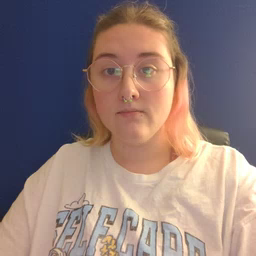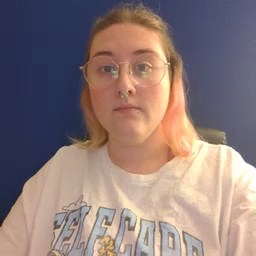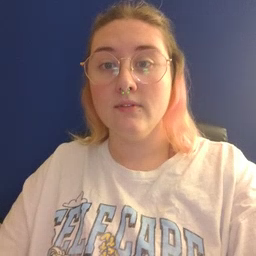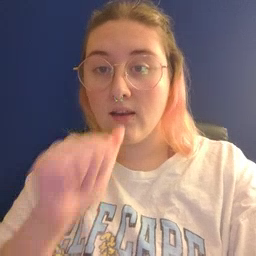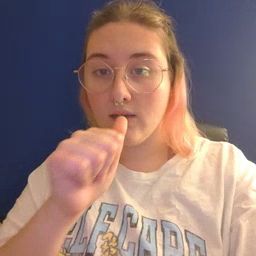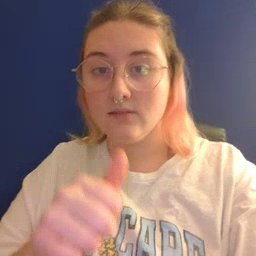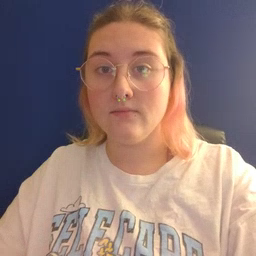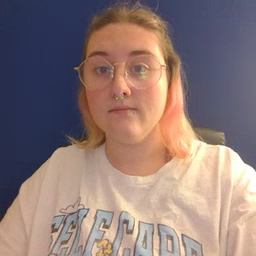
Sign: nuts